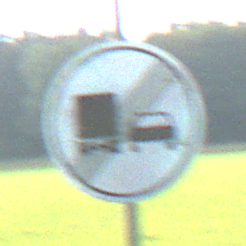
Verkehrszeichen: EndeUeberholverbotKraftfahrzeuge
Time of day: SunriseSunset
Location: Outdoor (Nature)
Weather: PartlyCloudy
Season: NotSpecified
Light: Natural